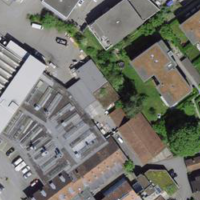
EUNIS habitat code: 54
Species observed at this site:
Aquilegia vulgaris
Lapsana communis
Chelidonium majus
Galeopsis tetrahit
Ficus carica
Circaea lutetiana